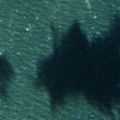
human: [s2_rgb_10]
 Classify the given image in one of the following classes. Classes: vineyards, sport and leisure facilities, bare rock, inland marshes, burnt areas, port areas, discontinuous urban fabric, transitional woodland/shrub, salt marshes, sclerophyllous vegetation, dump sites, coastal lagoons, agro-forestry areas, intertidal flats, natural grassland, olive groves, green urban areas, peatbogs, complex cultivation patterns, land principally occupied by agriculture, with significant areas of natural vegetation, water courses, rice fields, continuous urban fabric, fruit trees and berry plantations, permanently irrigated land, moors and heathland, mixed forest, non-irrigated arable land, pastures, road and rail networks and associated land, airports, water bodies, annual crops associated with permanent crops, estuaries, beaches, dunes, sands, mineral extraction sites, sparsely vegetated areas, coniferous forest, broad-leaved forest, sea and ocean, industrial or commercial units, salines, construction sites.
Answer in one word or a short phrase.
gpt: sea and ocean